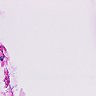
Metastatic tissue present: no